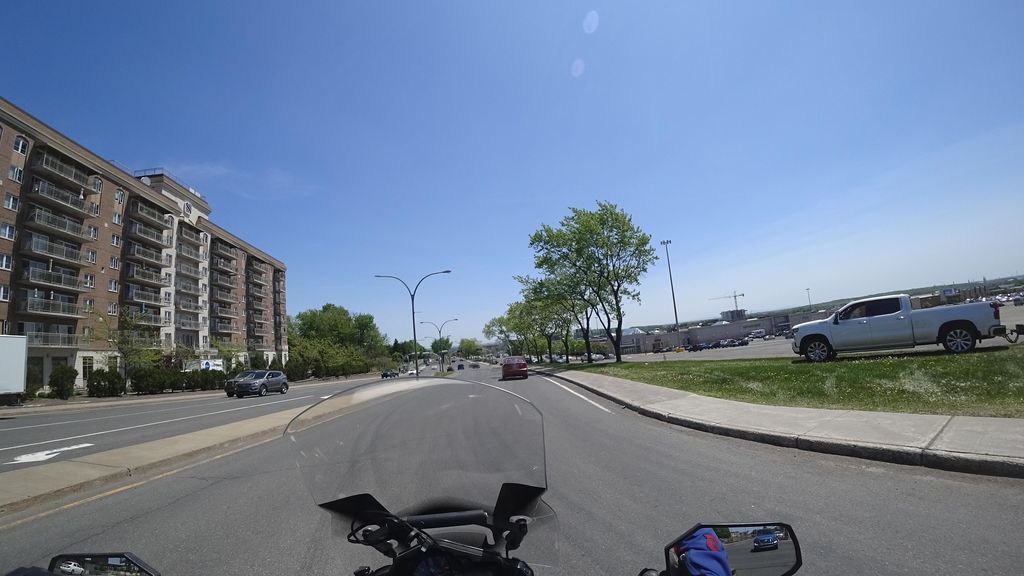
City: quebec_city